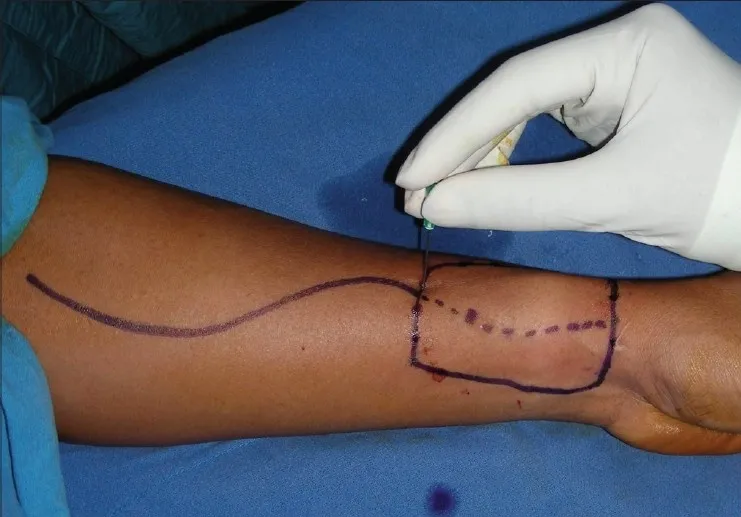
Flap marking with inked needle.
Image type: medical_photograph (other_medical_photograph)